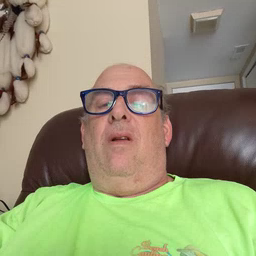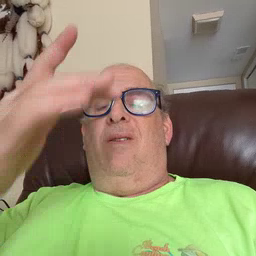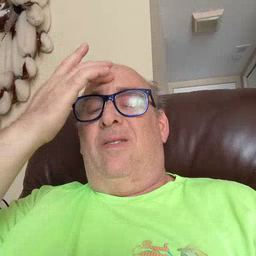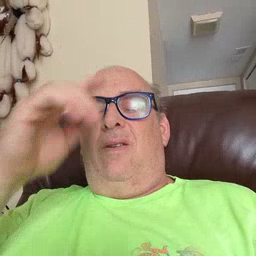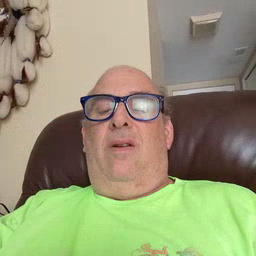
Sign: sick